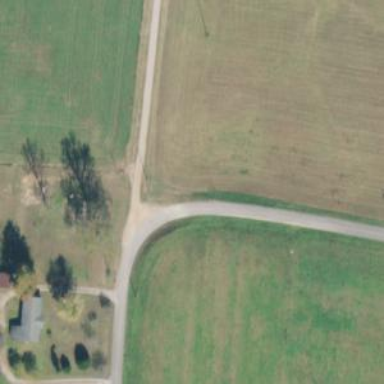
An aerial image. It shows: Driveway leading to service road.